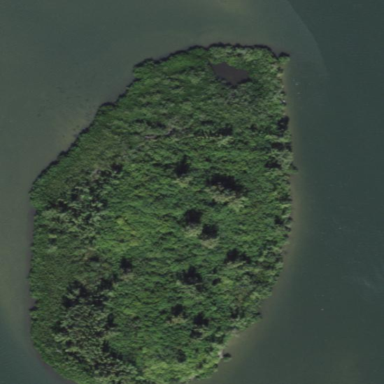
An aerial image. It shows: Islet.